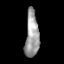
Tissue: lung
Cell type: Others
Senescence score: 0.2336
Nuclear area (px): 624
Mean DAPI intensity: 156.902